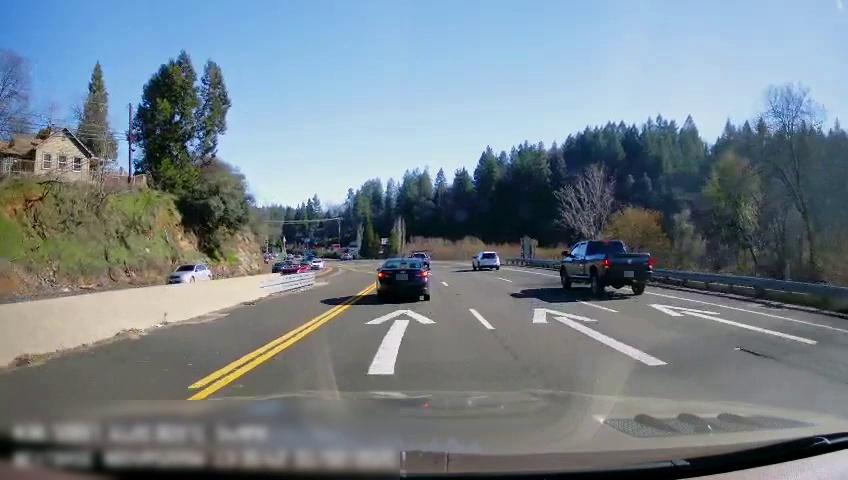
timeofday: Day
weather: Sunny
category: Drivable Space
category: Vehicles | SUV
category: Vehicles | SUV
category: Vehicles | Car
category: Vehicles | SUV
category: Vehicles | Car
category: Vehicles | Truck
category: Vehicles | SUV
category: Vehicles | Truck
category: Vehicles | SUV
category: Lanes | Current Lane
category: Lanes | Current Lane
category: Lanes | Alternate Lane
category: Lanes | Alternate Lane